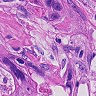
Metastatic tissue present: yes